Chest X-ray:
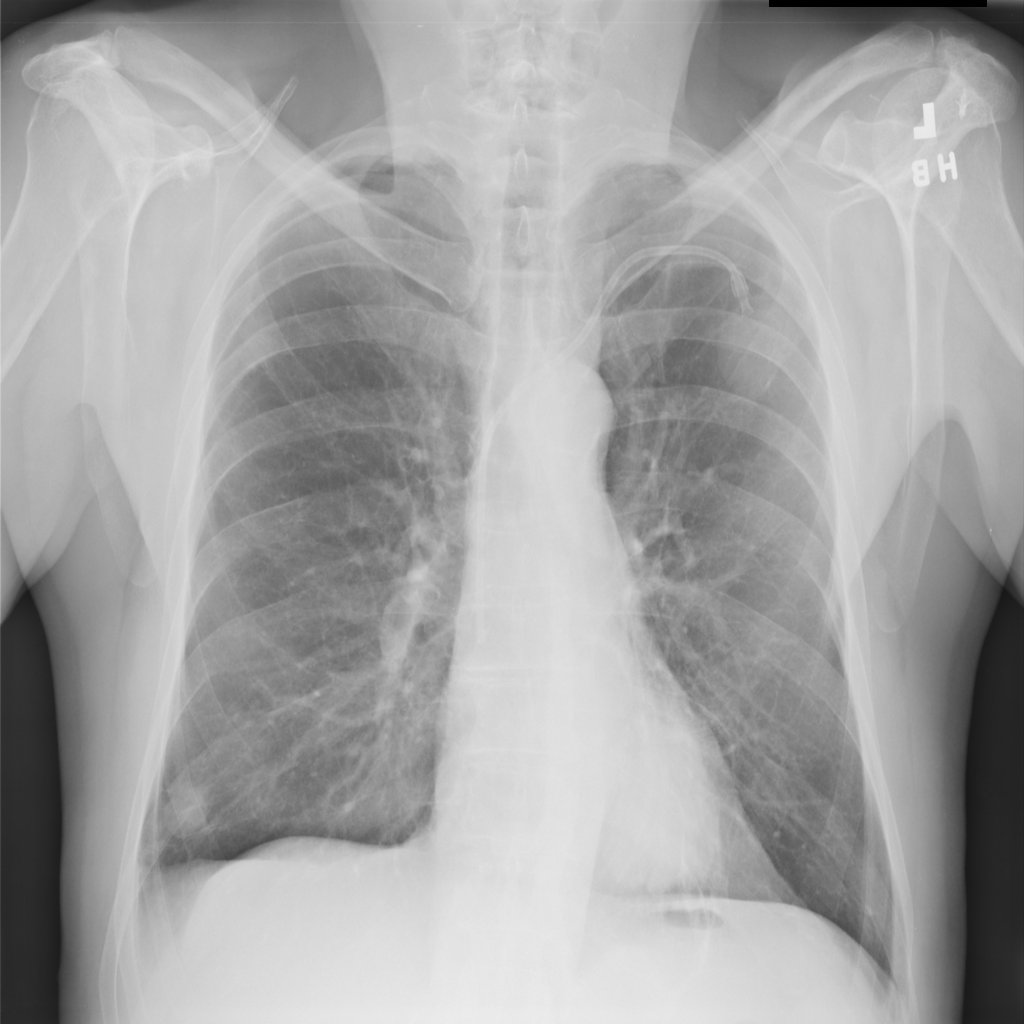
Findings: Nodule
No abnormal finding: no